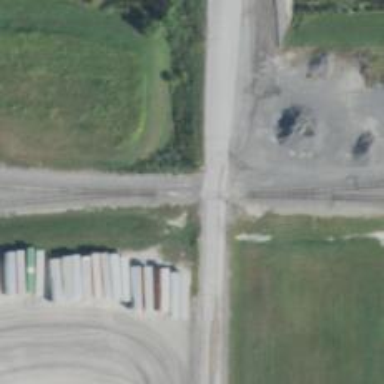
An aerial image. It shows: Railway spur service.